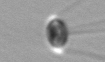
Label: Chaetoceros